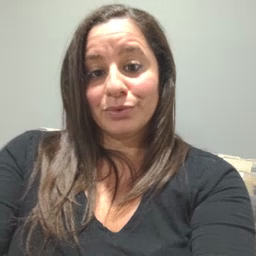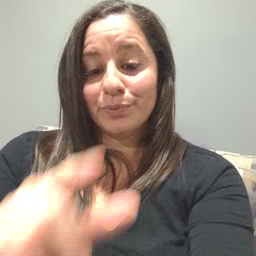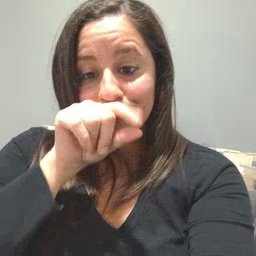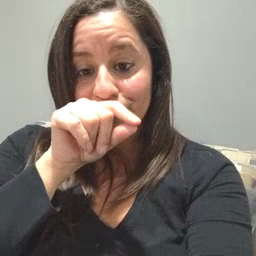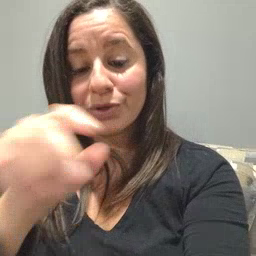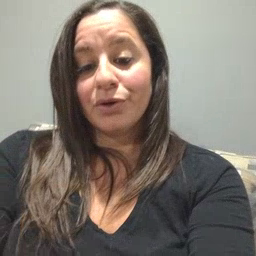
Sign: bird